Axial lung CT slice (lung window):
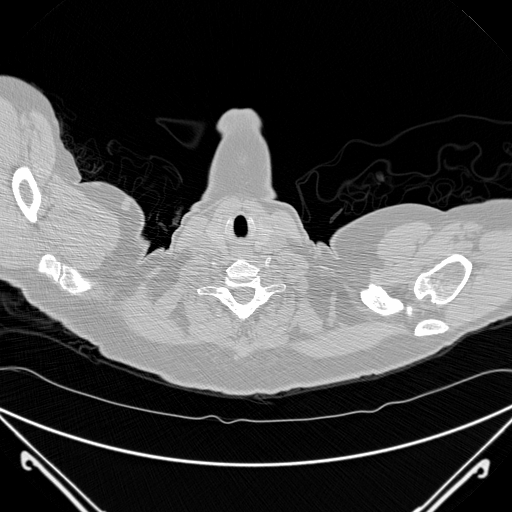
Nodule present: no